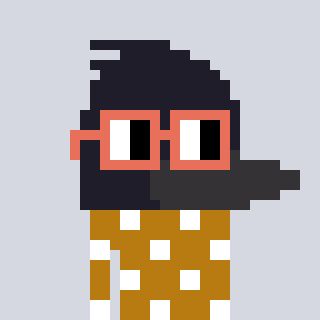
a pixel art character with square orange glasses, a raven-shaped head and a gold-colored body on a cool background